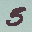
Label: 5